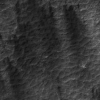
Label: not_dusty